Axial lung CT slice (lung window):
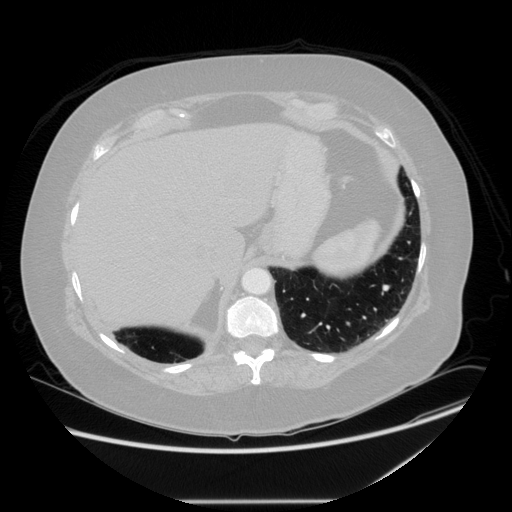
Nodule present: no